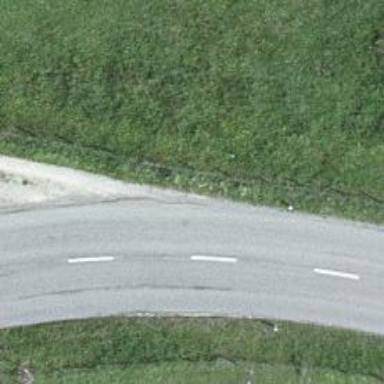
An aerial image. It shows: Tertiary road.